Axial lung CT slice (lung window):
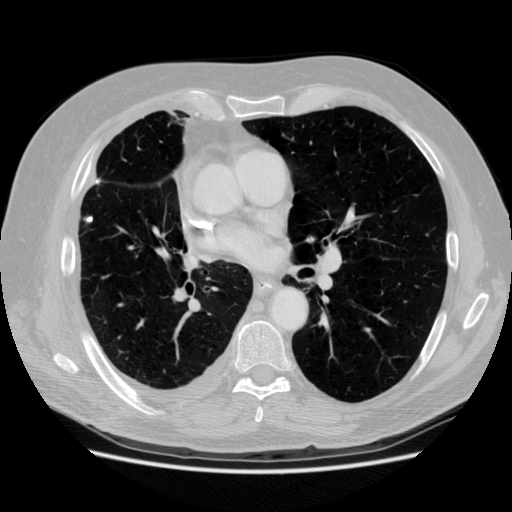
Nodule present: yes
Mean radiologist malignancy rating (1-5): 1